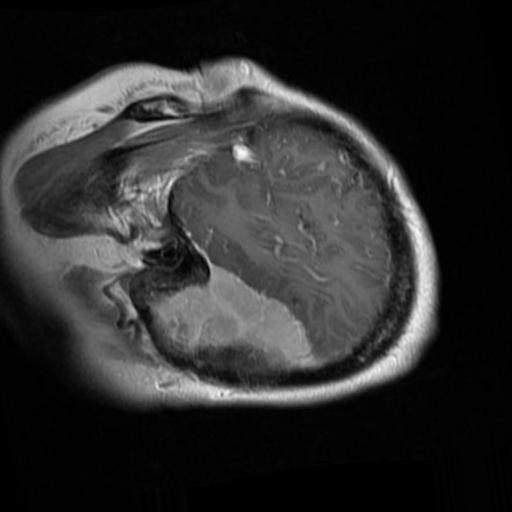
Label: brain_menin